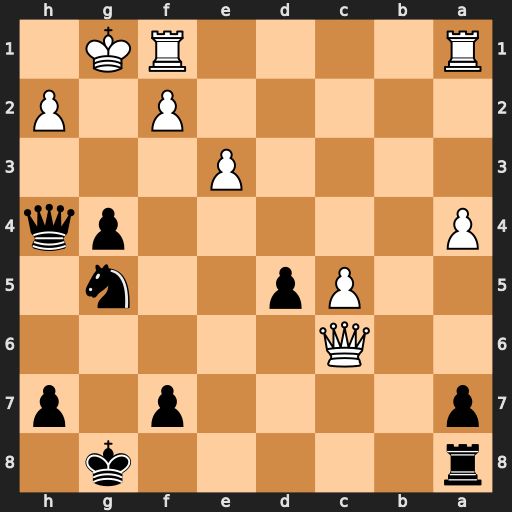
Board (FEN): r5k1/p4p1p/2Q5/2Pp2n1/P5pq/4P3/5P1P/R4RK1
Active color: b
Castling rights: -
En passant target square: -
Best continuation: Nf3+ Kh1 Qxh2#